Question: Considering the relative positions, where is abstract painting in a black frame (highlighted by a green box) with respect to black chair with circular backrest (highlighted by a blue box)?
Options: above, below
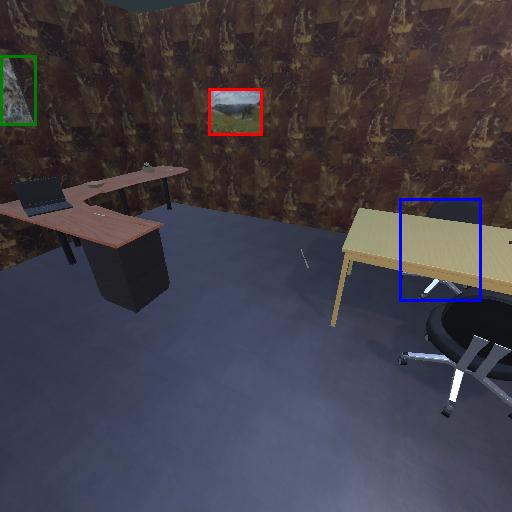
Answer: above